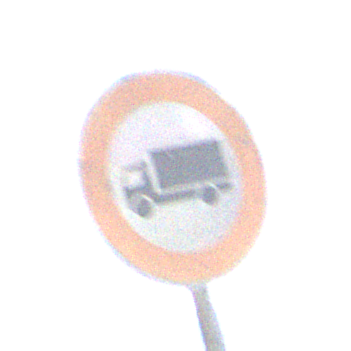
Verkehrszeichen: VerbotFuerKraftfahrzeugeUeberDreiKommaFuenfTonnen
Umgebung: Outdoor, RoadRail
Tageszeit: MorningAfternoon
Wetter: PartlyCloudy
Licht: Natural
Jahreszeit: NotSpecified
Kontrast: HighContrast